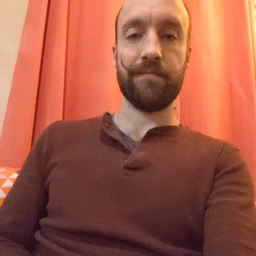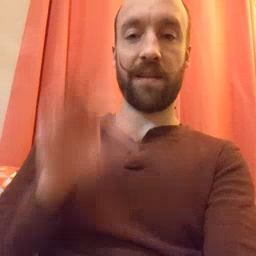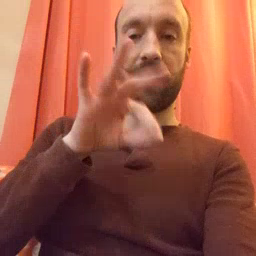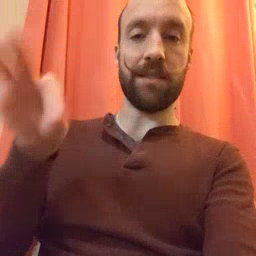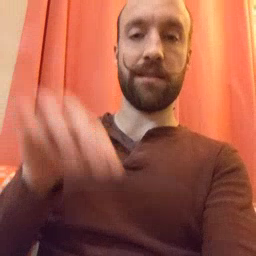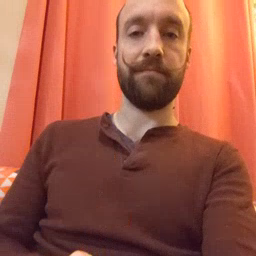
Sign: frenchfries